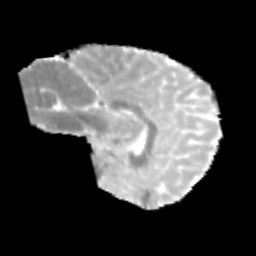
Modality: MD
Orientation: sagittal
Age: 11
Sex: male
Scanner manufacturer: siemens
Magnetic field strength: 3 T
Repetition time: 3.8 s
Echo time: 0.07 s